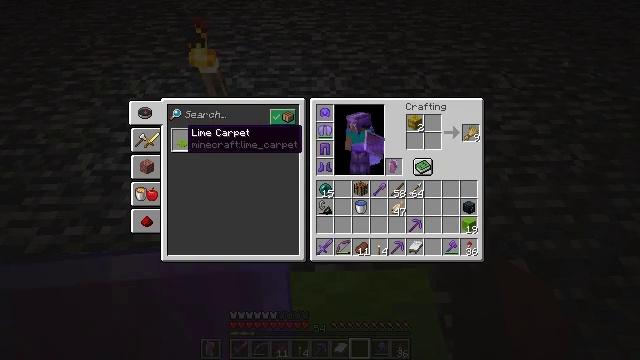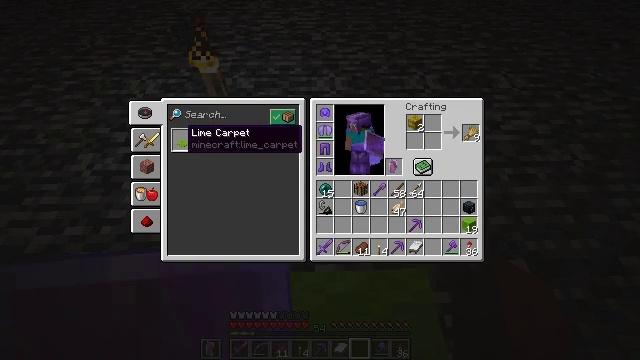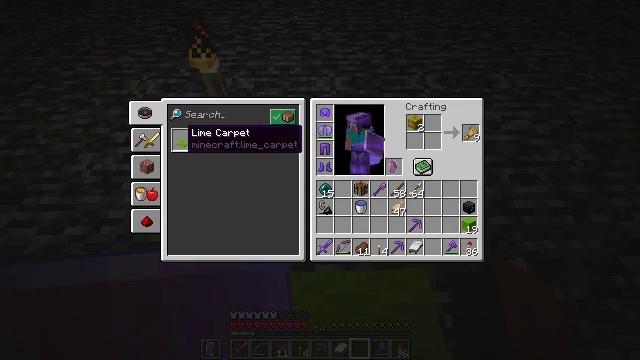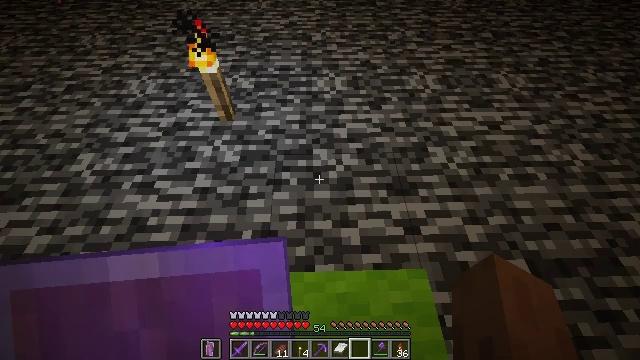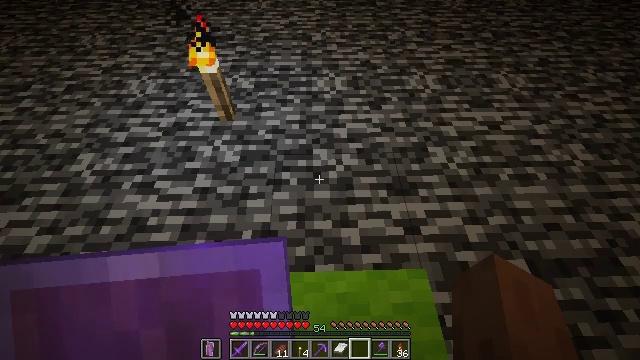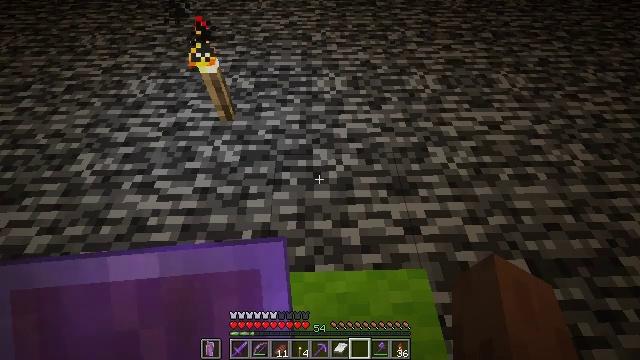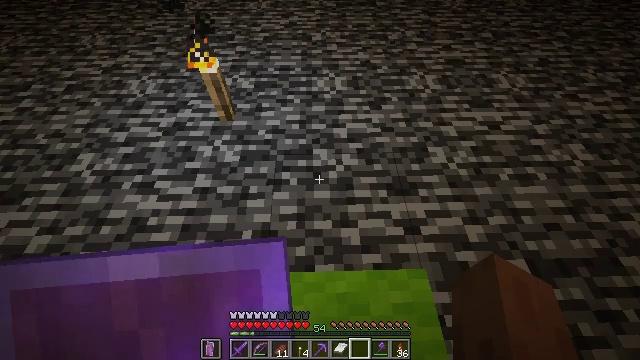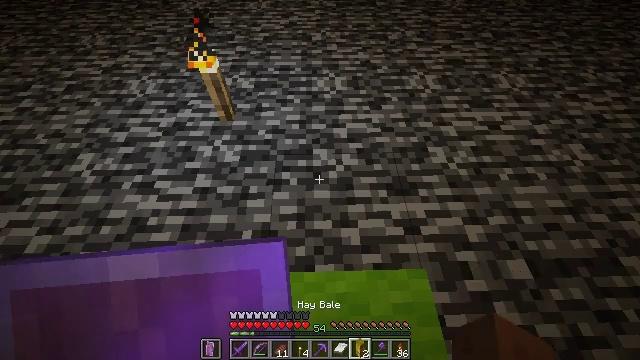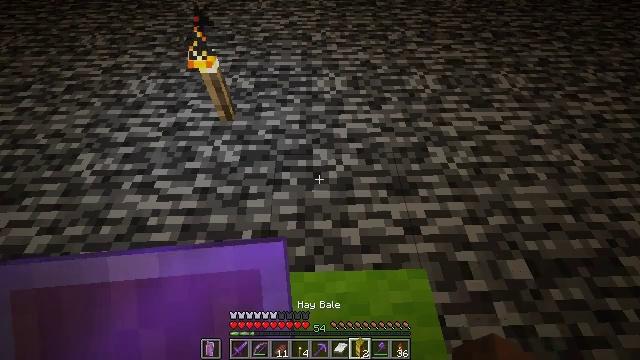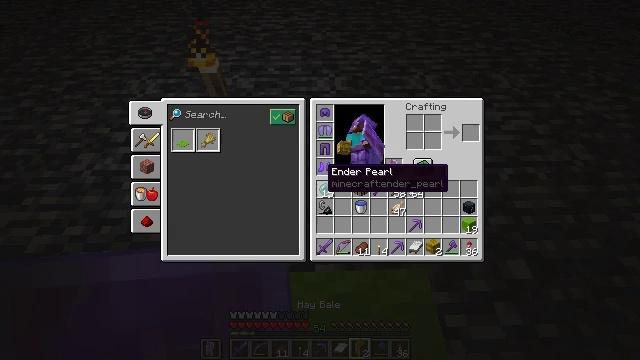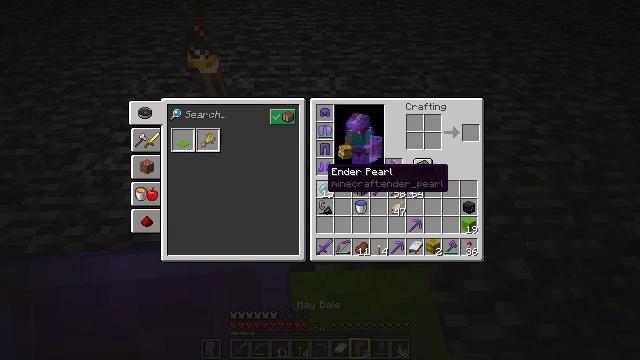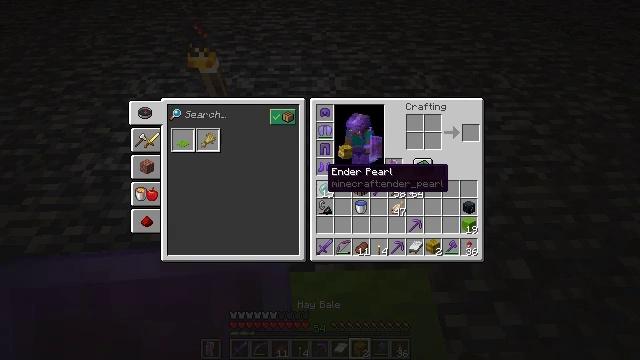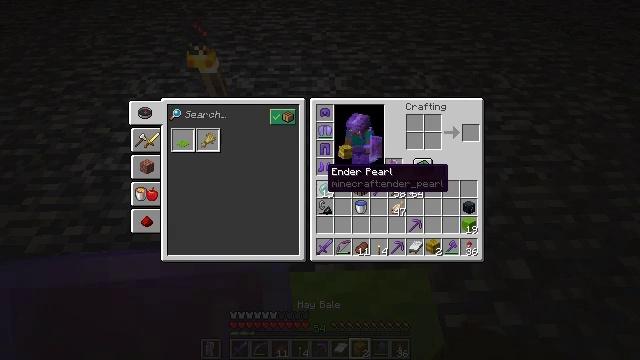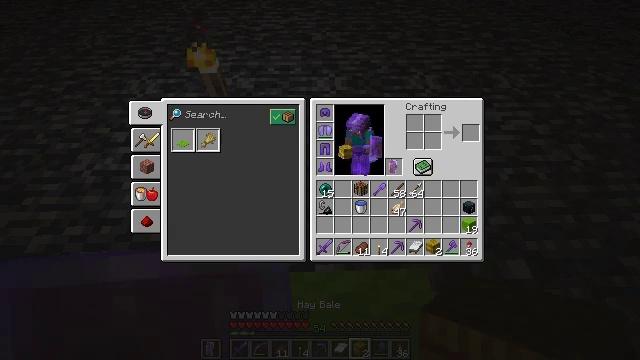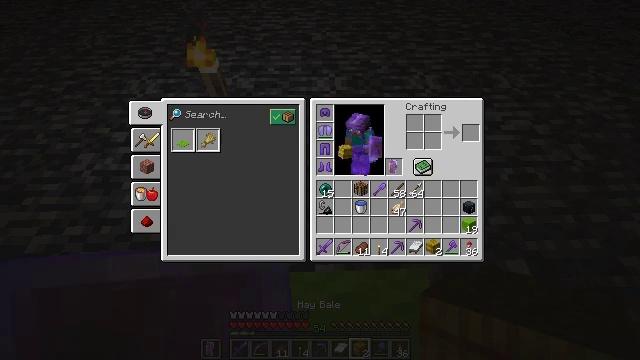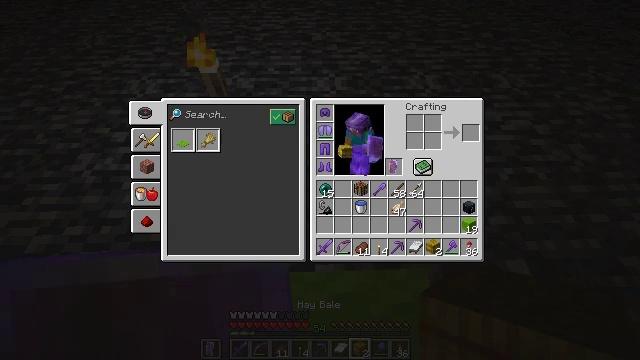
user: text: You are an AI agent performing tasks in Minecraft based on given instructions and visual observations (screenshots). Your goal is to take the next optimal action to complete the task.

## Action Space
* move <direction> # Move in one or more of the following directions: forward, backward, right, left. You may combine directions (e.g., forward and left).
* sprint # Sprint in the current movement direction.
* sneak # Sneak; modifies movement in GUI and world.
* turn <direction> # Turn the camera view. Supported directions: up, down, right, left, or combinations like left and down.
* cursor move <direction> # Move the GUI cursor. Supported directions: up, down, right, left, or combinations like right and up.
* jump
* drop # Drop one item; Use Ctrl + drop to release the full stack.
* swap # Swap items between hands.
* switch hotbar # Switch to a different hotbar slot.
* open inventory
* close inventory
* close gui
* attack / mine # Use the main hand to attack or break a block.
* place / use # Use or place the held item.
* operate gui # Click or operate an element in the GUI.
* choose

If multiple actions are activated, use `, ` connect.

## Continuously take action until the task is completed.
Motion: motion action
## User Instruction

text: Make a lime carpet using lime wool.
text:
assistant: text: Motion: no_op
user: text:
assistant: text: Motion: no_op
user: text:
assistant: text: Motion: no_op
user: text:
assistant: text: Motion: no_op
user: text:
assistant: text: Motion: no_op
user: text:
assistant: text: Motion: no_op
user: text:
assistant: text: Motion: no_op
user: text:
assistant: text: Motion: no_op
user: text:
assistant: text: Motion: close inventory
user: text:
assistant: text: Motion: close inventory
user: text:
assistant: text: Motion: close inventory
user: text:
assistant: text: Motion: close inventory
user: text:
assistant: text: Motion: no_op
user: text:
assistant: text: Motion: turn left
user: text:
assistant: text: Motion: turn left and up
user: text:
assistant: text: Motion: turn left
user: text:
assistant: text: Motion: turn left
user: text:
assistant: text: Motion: turn left
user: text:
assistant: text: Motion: sneak, turn left
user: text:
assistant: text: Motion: sneak, turn left
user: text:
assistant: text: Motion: sneak
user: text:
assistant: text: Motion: sneak
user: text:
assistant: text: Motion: sneak
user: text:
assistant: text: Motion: sneak
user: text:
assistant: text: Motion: sneak
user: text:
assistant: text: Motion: sneak
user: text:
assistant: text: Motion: sneak
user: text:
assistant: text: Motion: sneak, attack / mine
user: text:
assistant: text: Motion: sneak, attack / mine
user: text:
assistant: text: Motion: sneak, attack / mine